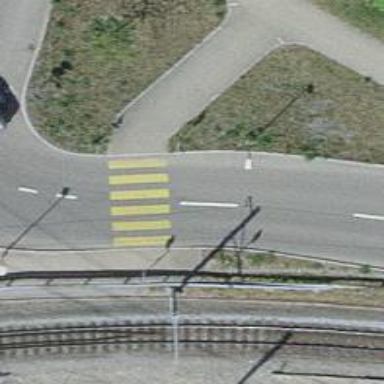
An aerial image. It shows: Marked road crossing.